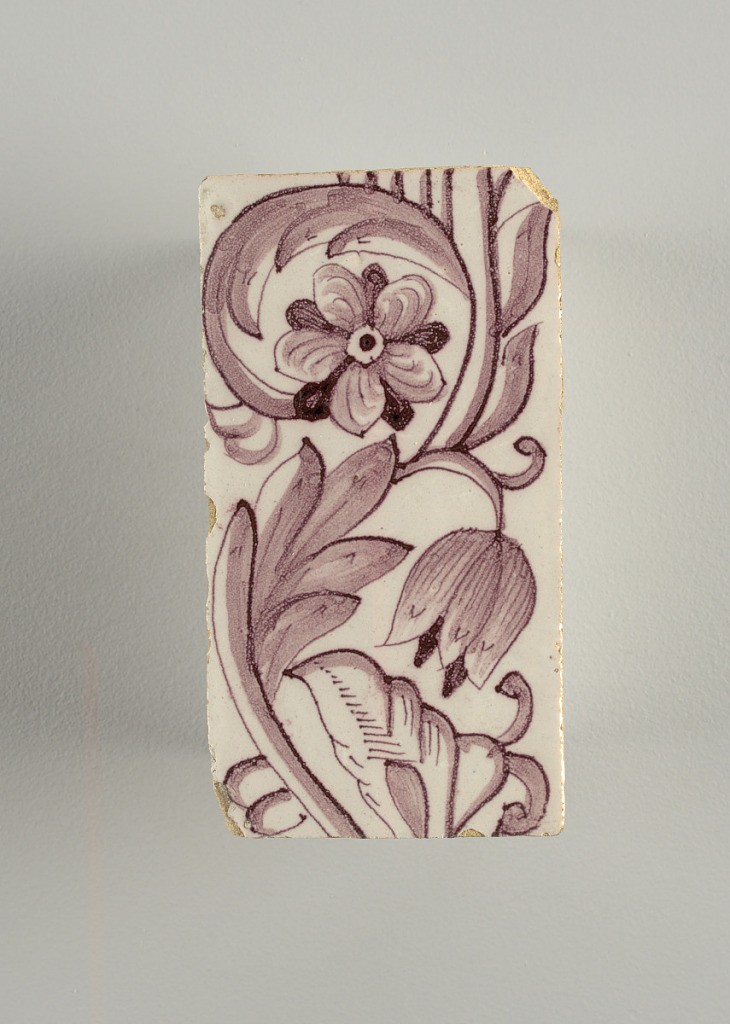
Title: Tile
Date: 18th century
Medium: Tin-enamelled earthenware
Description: Vertical rectangles. Each tile with identical pattern of two flowers and leaves on continuous scrolling stem. One flower faces the observer and the other is in profile. Manganese violet on white ground.